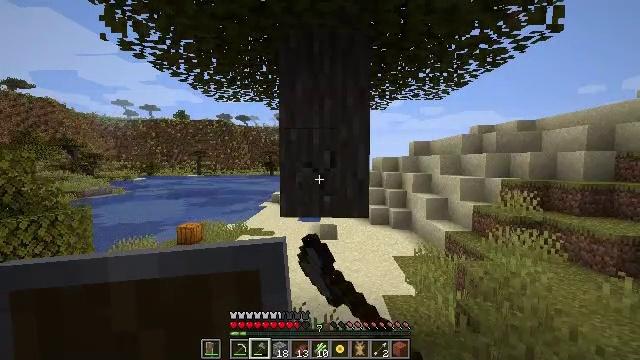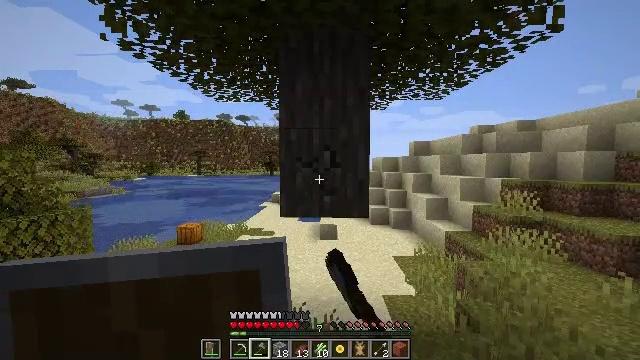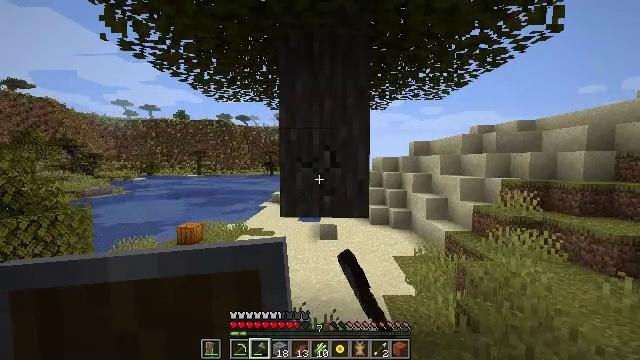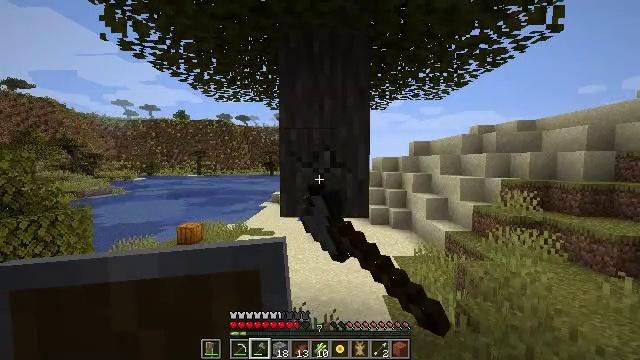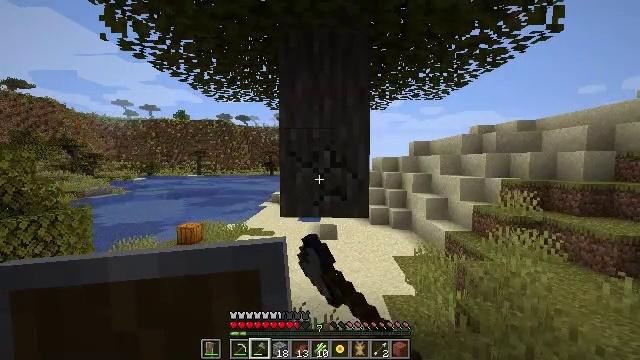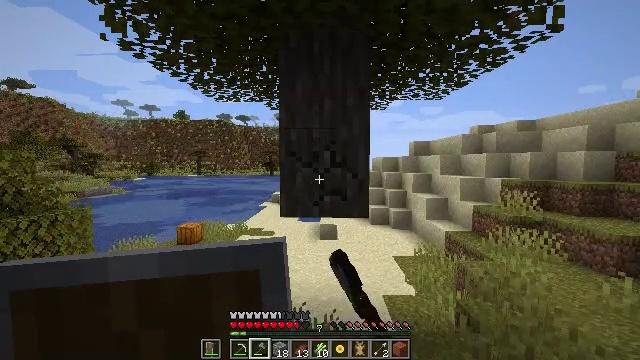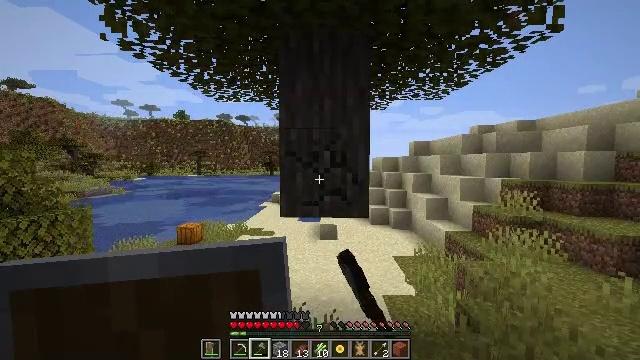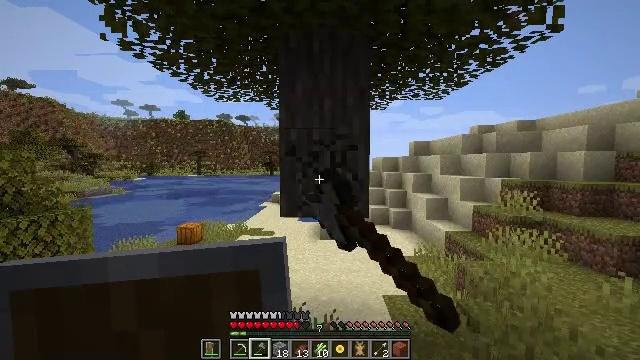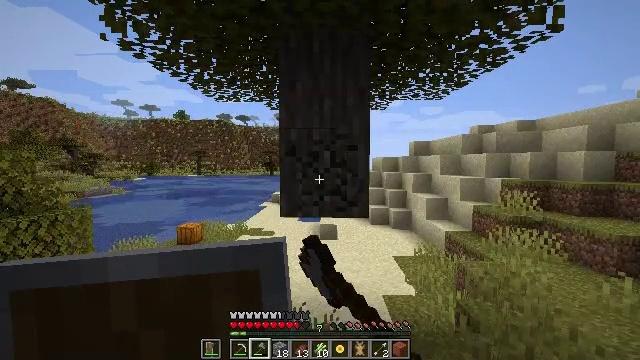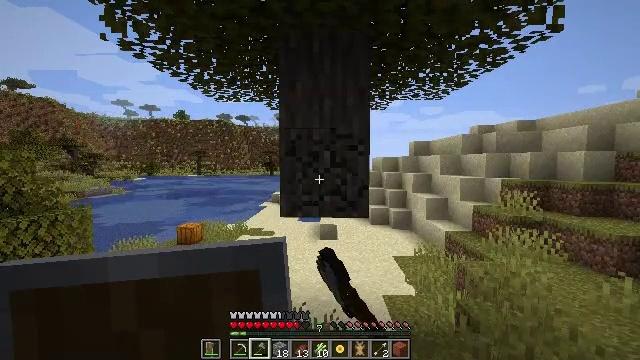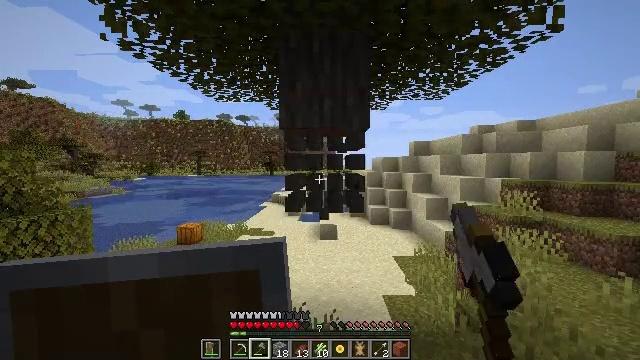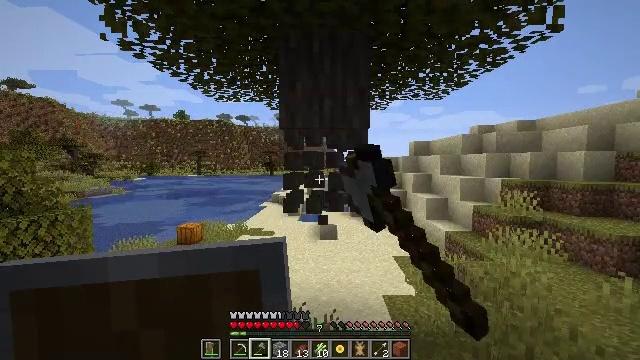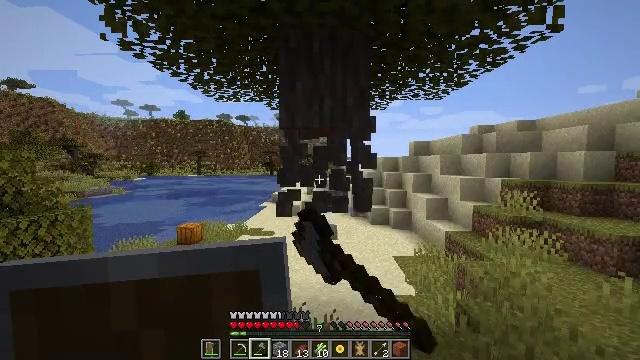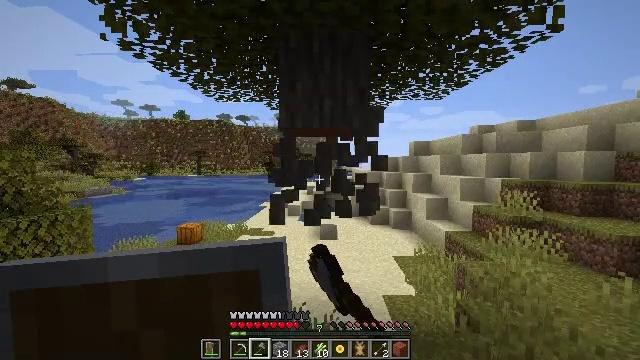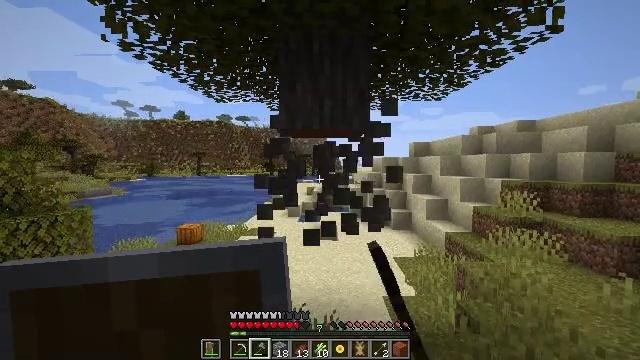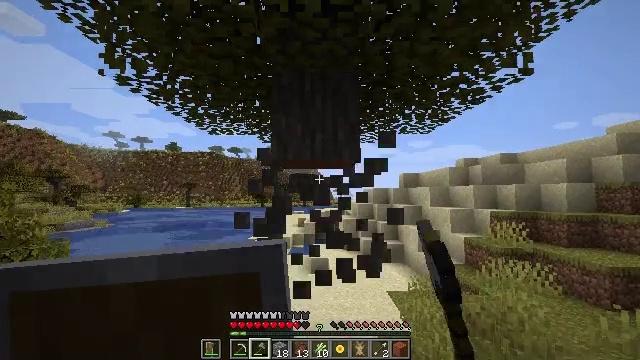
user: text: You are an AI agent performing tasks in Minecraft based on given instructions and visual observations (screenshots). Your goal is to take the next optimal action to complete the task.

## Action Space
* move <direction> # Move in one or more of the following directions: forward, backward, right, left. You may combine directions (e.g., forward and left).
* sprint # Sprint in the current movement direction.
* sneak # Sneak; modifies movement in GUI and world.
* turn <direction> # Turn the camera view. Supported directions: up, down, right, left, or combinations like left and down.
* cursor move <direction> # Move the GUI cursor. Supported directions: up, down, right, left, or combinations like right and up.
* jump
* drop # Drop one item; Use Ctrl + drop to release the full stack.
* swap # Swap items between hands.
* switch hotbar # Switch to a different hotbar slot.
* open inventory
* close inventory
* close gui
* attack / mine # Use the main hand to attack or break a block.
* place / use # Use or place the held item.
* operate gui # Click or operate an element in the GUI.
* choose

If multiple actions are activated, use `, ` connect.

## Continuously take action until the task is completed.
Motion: motion action
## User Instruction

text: Mine acacia log from the tree's trunk.
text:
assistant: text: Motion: attack / mine
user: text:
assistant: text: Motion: attack / mine
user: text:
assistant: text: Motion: attack / mine
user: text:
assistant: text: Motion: attack / mine
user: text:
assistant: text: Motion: attack / mine
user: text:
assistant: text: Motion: attack / mine
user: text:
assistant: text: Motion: attack / mine
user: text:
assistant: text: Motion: attack / mine
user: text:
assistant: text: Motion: attack / mine
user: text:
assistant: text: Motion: attack / mine
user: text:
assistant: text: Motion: attack / mine
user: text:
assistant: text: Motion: attack / mine
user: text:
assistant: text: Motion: attack / mine
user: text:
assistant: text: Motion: attack / mine
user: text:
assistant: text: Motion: turn right and up, attack / mine
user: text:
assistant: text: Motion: turn right and up, attack / mine
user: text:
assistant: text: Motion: attack / mine
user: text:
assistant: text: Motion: attack / mine
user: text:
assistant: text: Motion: attack / mine
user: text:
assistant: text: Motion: attack / mine
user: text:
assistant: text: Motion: attack / mine
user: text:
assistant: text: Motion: attack / mine
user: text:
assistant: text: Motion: attack / mine
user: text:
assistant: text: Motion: attack / mine
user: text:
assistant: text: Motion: attack / mine
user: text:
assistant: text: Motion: attack / mine
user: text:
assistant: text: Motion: attack / mine
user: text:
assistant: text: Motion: attack / mine
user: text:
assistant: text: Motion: attack / mine
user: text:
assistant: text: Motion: attack / mine